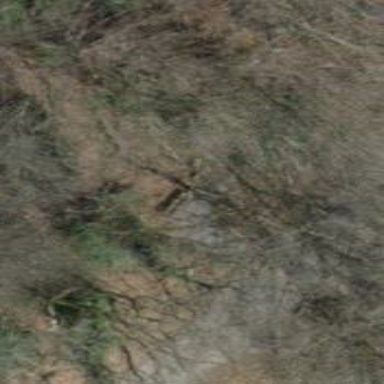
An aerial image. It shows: Brown bench in the vicinity.